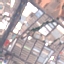
Land use / land cover: Industrial